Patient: sex F, age 77
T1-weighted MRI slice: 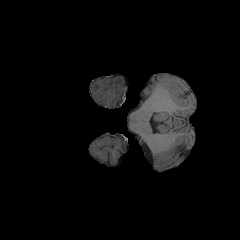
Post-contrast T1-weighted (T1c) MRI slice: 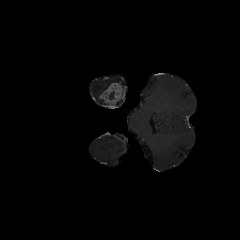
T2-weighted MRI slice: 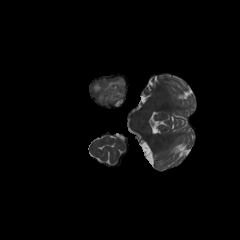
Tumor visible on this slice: yes
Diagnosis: Glioblastoma, IDH-wildtype
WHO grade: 4